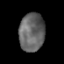
Tissue: prostate
Cell type: T cells
Senescence score: 0.3616
Nuclear area (px): 948
Mean DAPI intensity: 101.86